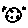
Label: moon